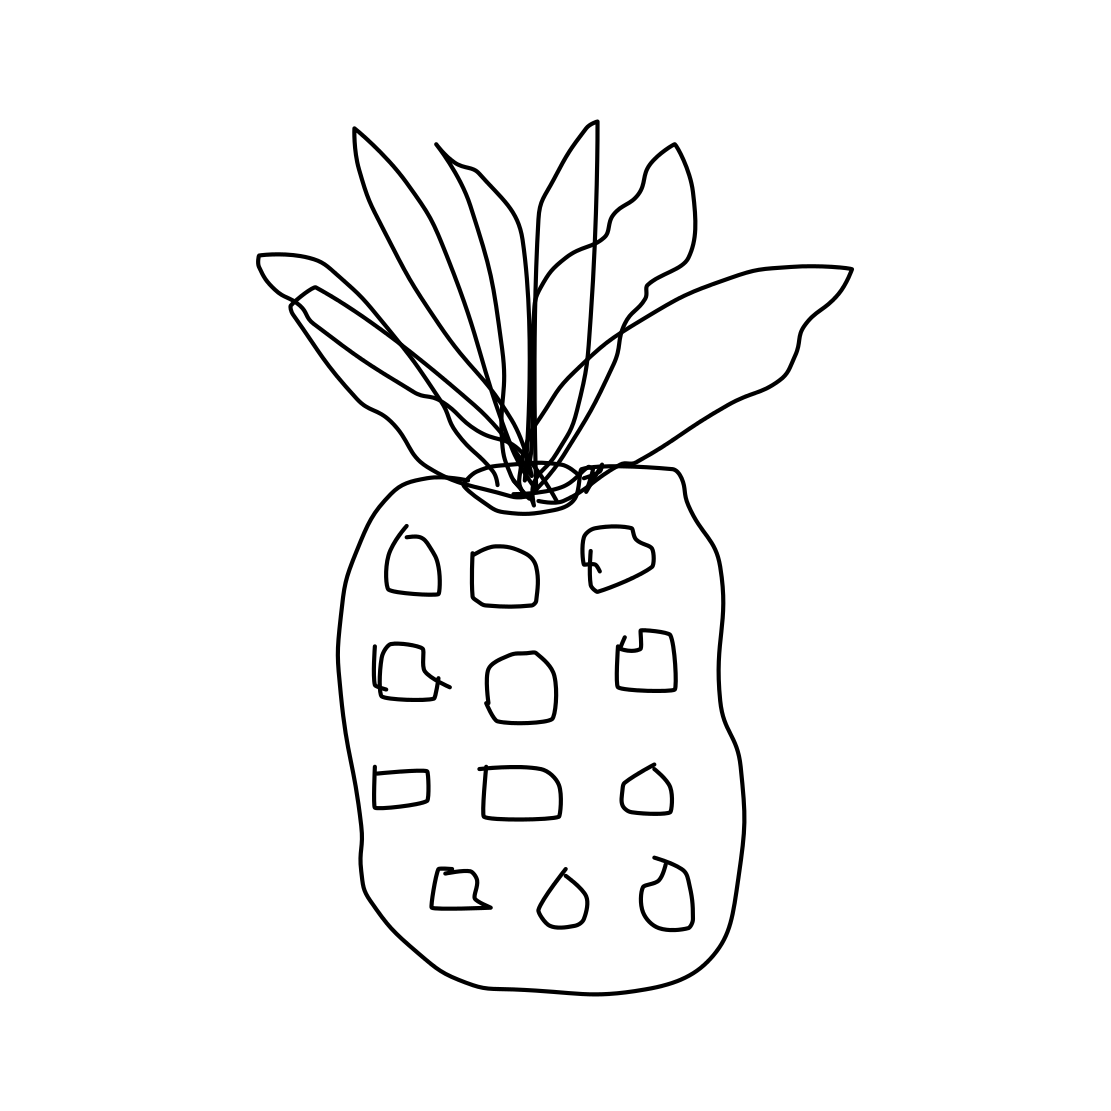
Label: pineapple